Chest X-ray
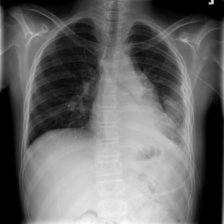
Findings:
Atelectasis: positive
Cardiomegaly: negative
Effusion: negative
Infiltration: positive
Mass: negative
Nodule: negative
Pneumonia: negative
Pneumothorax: negative
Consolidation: negative
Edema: negative
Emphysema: negative
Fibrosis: negative
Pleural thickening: positive
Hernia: negative